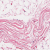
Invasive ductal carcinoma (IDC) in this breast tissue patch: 0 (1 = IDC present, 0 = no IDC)